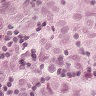
Metastatic tissue present: yes